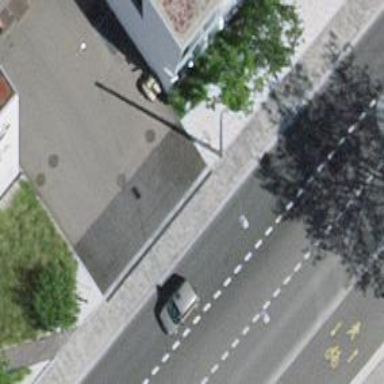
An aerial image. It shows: Uncontrolled zebra crossing on the road.